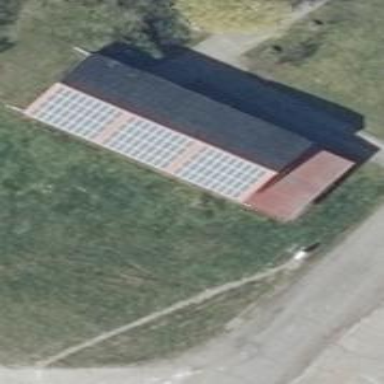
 generating electricity through photovoltaic methods."